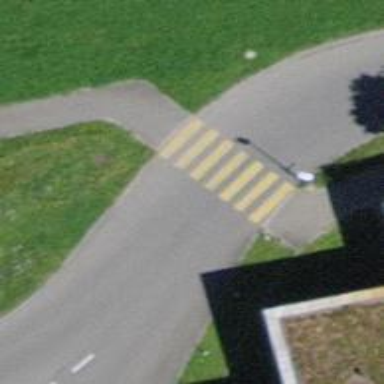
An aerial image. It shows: Uncontrolled zebra crossing with notable zebra markings.